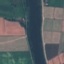
Land use / land cover class: River